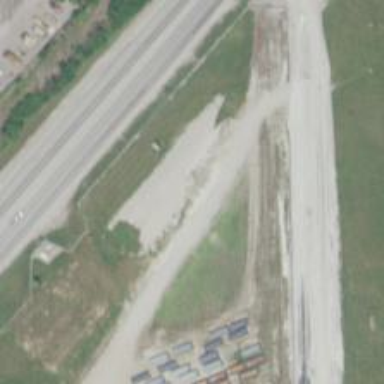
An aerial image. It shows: Rail spur service.